Interaction volume radius: 10 \u00c5
Interaction volume height: 15 \u00c5
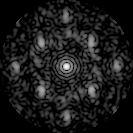
Disorder parameter: 0.4952